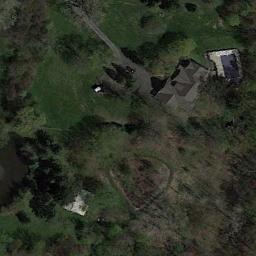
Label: sparse_residential